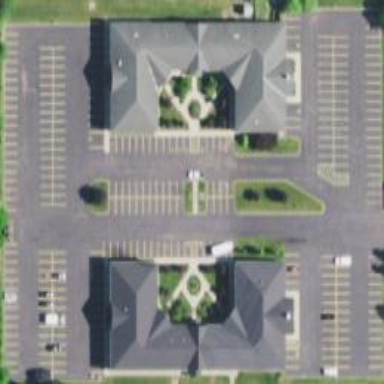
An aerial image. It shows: Parking area.